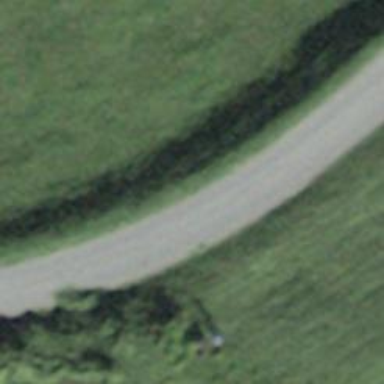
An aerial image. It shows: Unclassified road with asphalt surface.